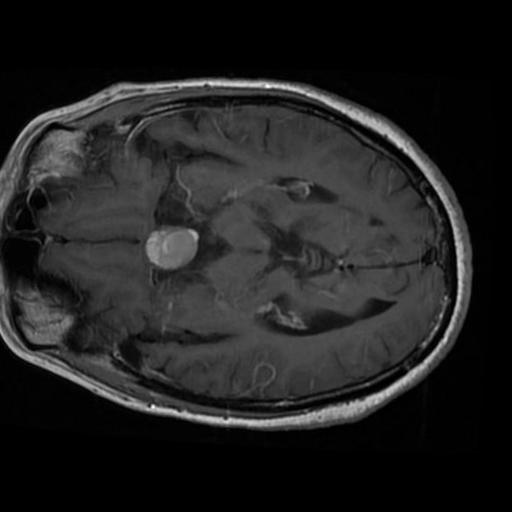
Label: brain_tumor